Field crop: maize
Growth stage: 2
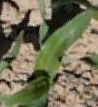
Species: maize